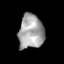
Tissue: prostate
Cell type: T cells
Senescence score: 0.3494
Nuclear area (px): 848
Mean DAPI intensity: 164.259